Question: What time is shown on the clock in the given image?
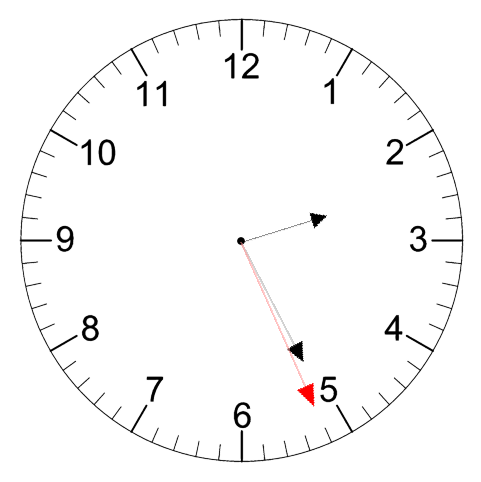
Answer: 02:25:26